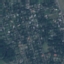
Land use / land cover class: Residential